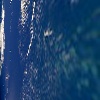
Label: water